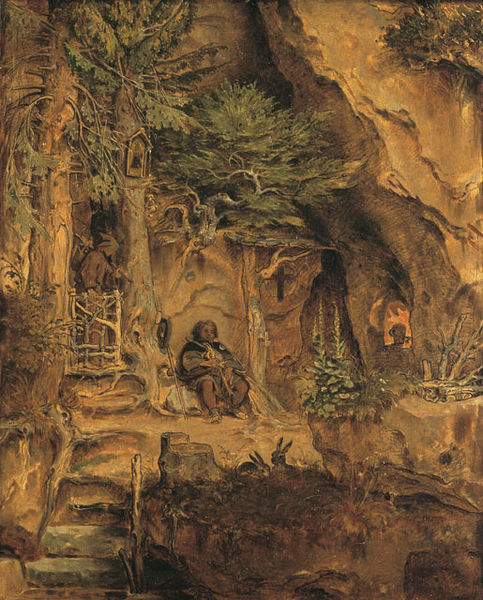
Titel: Spielmann bei einem Einsiedler
Künstler: Moritz von Schwind
Standort: Karlsruhe
Institution: Staatliche Kunsthalle Karlsruhe
Schlagwörter: baum, berg, blätter, felsen, feuer, gemälde, mann, umhang, bäume, gelb, grün, landschaft, menschen, ocker, sitzen, äste, blumen, braun, fenster, frau, holz, hut, licht, orange, dame, tiere, zaun, beige, hochformat, malerei, mensch, stein, steine, taube, bildnis, herr, ast, baumstamm, erde, natur, stamm, büsche, gitter, gewand, kutte, kind, pflanzen, höhle, ohren, wald, ofen, stock, hase, hasen, ruhen, stab, abhang, lehm, fels, gebirge, hang, rast, bank, romantik, tannen, stämme, treppe, treppen, pfeife, geländer, stufe, stufen, junge, warten, geheimnisvoll, tor, eingang, umgang, kreuz, einöde, wandern, alpen, zweig, abgrund, holzstich, fichte, tanne, beten, mythologie, flöte, wurzeln, kaninchen, kiefer, reh, wanderer, fabel, pan, sage, märchen, grotte, kapelle, mönch, fichten, kiefern, heiliger, wildnis, wanderstock, räuber, maria, sitzender, hirte, ausruhen, brau, baumstumpf, kaputze, kapuze, fromm, hexe, heiligenbild, eremit, pilger, gast, trist, stiege, einsiedler, märchenhaft, fuer, kanninchen, vogelhaus, vogelhäuschen, kuckuck, strunk, kute, rübezahl, emerit, heiligenbildchen, klause, heiligenbildnis, stieg, klasszismus, baumstumpof, girländer, kapue, cihten